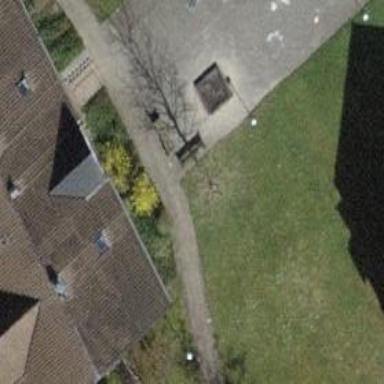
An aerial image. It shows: Paved footway.